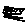
Label: flower